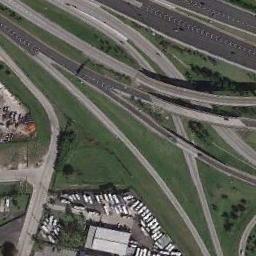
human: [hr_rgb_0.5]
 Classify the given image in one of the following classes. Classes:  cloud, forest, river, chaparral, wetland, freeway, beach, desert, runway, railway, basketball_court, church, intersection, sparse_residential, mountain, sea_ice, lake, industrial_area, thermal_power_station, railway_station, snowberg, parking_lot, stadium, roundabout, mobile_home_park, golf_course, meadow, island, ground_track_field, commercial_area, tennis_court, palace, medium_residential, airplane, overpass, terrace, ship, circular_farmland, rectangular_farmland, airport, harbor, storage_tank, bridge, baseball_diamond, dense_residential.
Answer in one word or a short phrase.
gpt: overpass